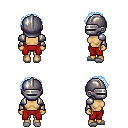
a pixel art fantasy rpg character, female body template, human, tanned skin, steel arm armor, red pants, white cyan curly afro hairstyle, metal helm, white slippers, four views (front, back, left, right), 2x2 character sprite sheet, small pixel art, hard edges, no anti-aliasing